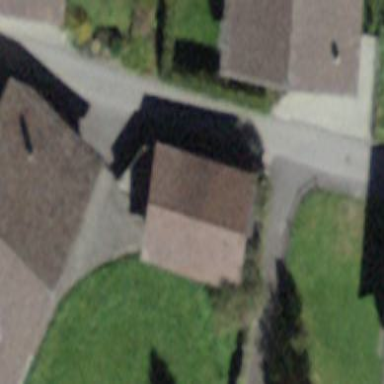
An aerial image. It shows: Stable.